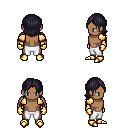
a pixel art fantasy rpg character, male body template, human, dark skin, gold arm armor, white pants, raven long bangs hairstyle, gold gloves, gold boots, four views (front, back, left, right), 2x2 character sprite sheet, small pixel art, hard edges, no anti-aliasing